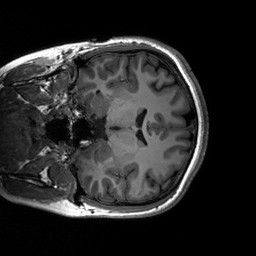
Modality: T1w
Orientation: coronal
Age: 19
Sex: female
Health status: healthy
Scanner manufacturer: siemens
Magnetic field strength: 3 T
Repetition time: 2.3 s
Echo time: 0.00236 s